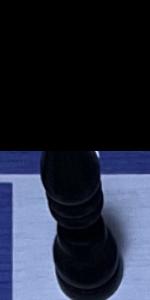
Label: Bishop_Black